Field crop: maize
Growth stage: 2
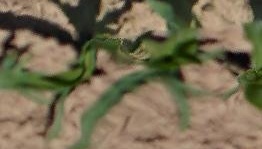
Species: maize